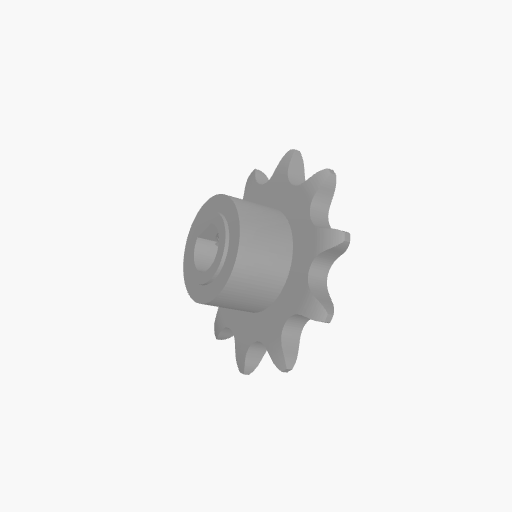
Part: SetScrewSprocket6DID10T